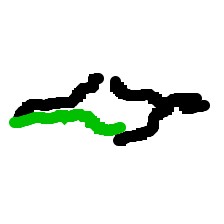
Shape: rhombus